Question:
How do I get rid of the little bar above the code where it shows what file I'm in and where in that file I'm at? I just don't like the way it looks.
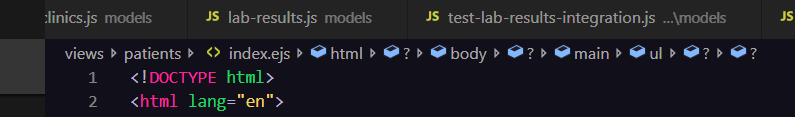
Answer: Those are the breadcrumbs added in a recent version of VSCode. To disable them in the latest version, you can navigate to your settings (via the gear icon in the lower left), and under the User Settings tab, click Workbench, then Breadcrumbs, then uncheck the Enabled box.
Or if you are using the JSON settings editor:
'''
"breadcrumbs.enabled": false
'''
I believe there may have been an intermediary version of VSCode where breadcrumbs were available but before the settings GUI was implemented, in which case the steps would be similar but you would have to navigate through the old settings page and modify the correct line of settings.json instead.